Question: I'm using the <URL> to create tool tips in my project. Tooltips are automatically centred to the element, as seen on the plugin pages demos, but I'd like it to align to the left of element, does anyone know a method to do this? The plugin automatically sets an absolute position of the tooltip when displayed, I've tried altering this function but have had no luck.
: I am well aware of the docs and the 'gravity' option, I am looking to centre the tooltips arrow to the of it's corresponding element.
: Here's a mock up of how I want the tooltip to be placed:

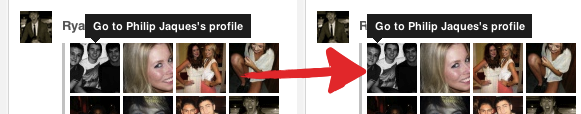
Answer: Found the solution, I was editing the wrong function. It turn's out there was another function specially for 'NW/SW' gravities, updated JS:
'''
if (gravity.length == 2) {
if (gravity.charAt(1) == 'w') {
tp.left = pos.left - 5;
} else {
tp.left = pos.left + pos.width / 2 - actualWidth + 15;
}
}
'''
I'm going to fork this on Git incase other's need this functionality.